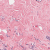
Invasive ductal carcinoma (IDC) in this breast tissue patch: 1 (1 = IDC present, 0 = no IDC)